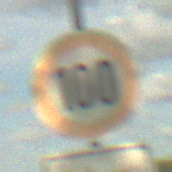
Verkehrszeichen: Geschwindigkeit100
Zusatzzeichen unten: Entfernungsangaben2
Umgebung: Outdoor, RoadRail
Tageszeit: Midday
Wetter: PartlyCloudy
Licht: Natural
Jahreszeit: NotSpecified
Kontrast: HighContrast